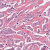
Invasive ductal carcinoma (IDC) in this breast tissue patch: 1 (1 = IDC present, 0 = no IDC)